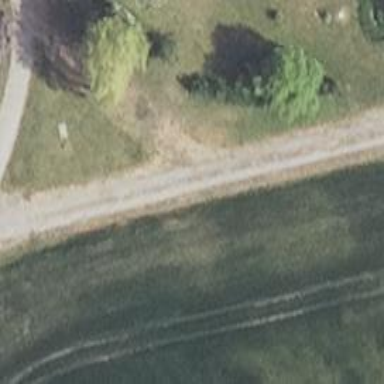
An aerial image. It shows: Track with grade 3 surface.